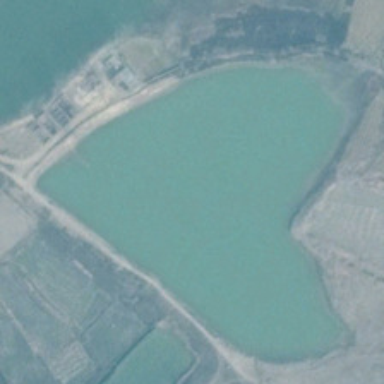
An almost fan-shaped pond is surrounded by farmlands .